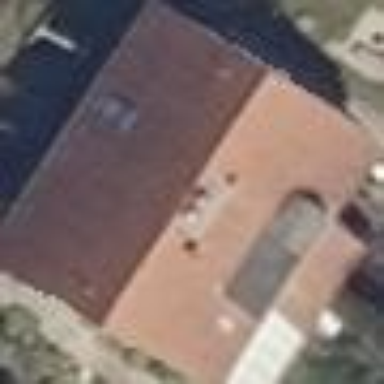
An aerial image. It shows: Residential building with gabled roof.